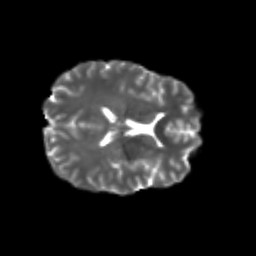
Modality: T2w
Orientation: axial
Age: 25
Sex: female
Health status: healthy
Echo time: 0.074 s